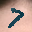
Label: 7